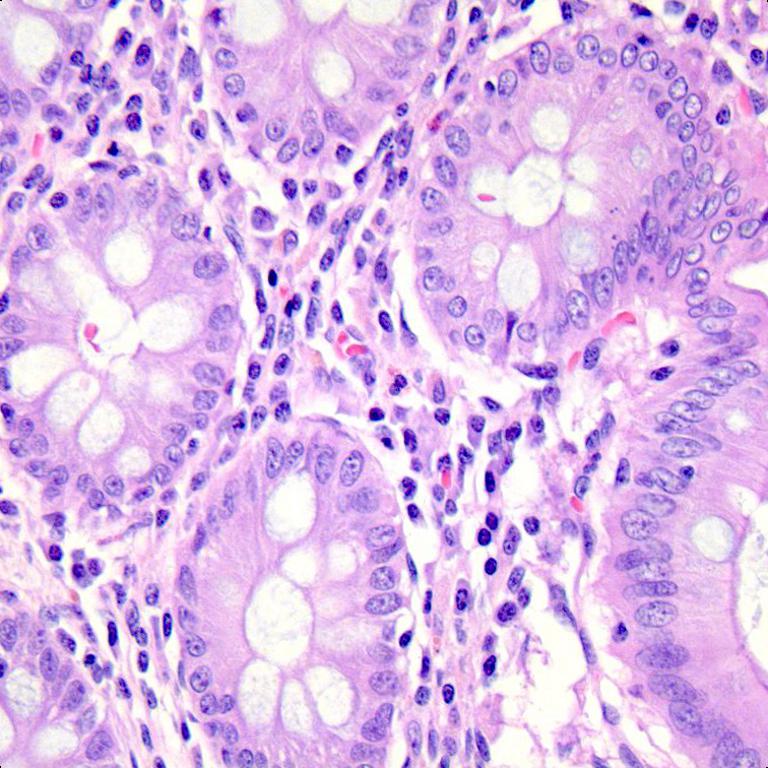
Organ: colon
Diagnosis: benign